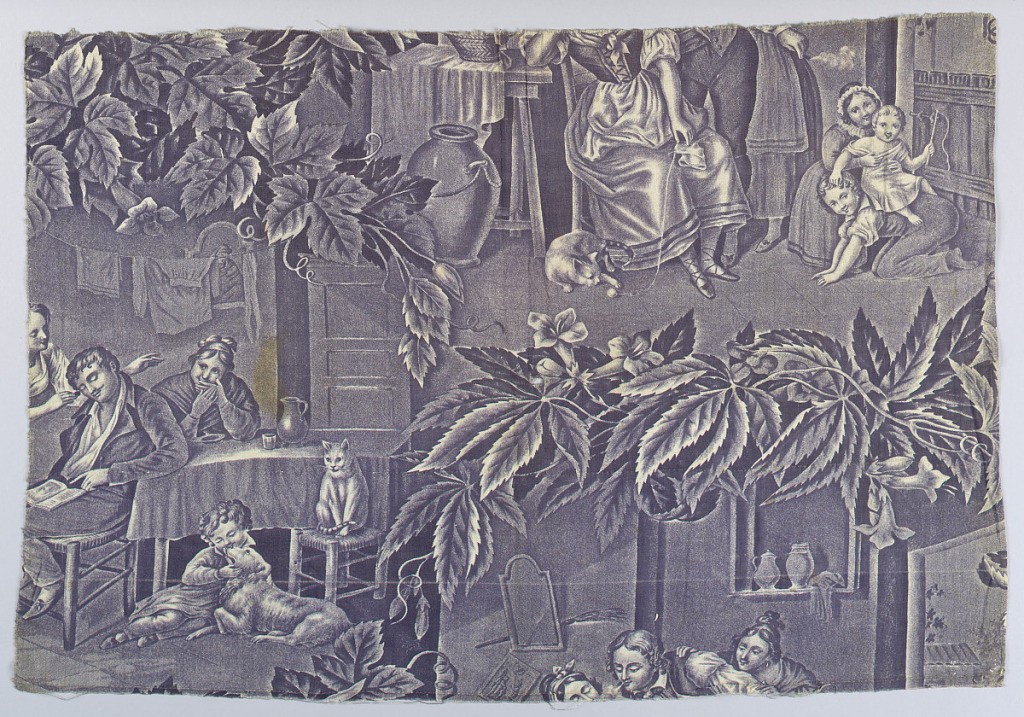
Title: Textile
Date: ca. 1835
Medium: cotton Technique: printed by engraved roller on plain weave; mordant for purple
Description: Fragment of a pattern less than full repeat which would have filled the full width of the fabric: offset scenes of family life enclosed in a frame of leaves.